Field crop: maize
Growth stage: 2
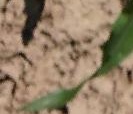
Species: maize